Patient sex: M
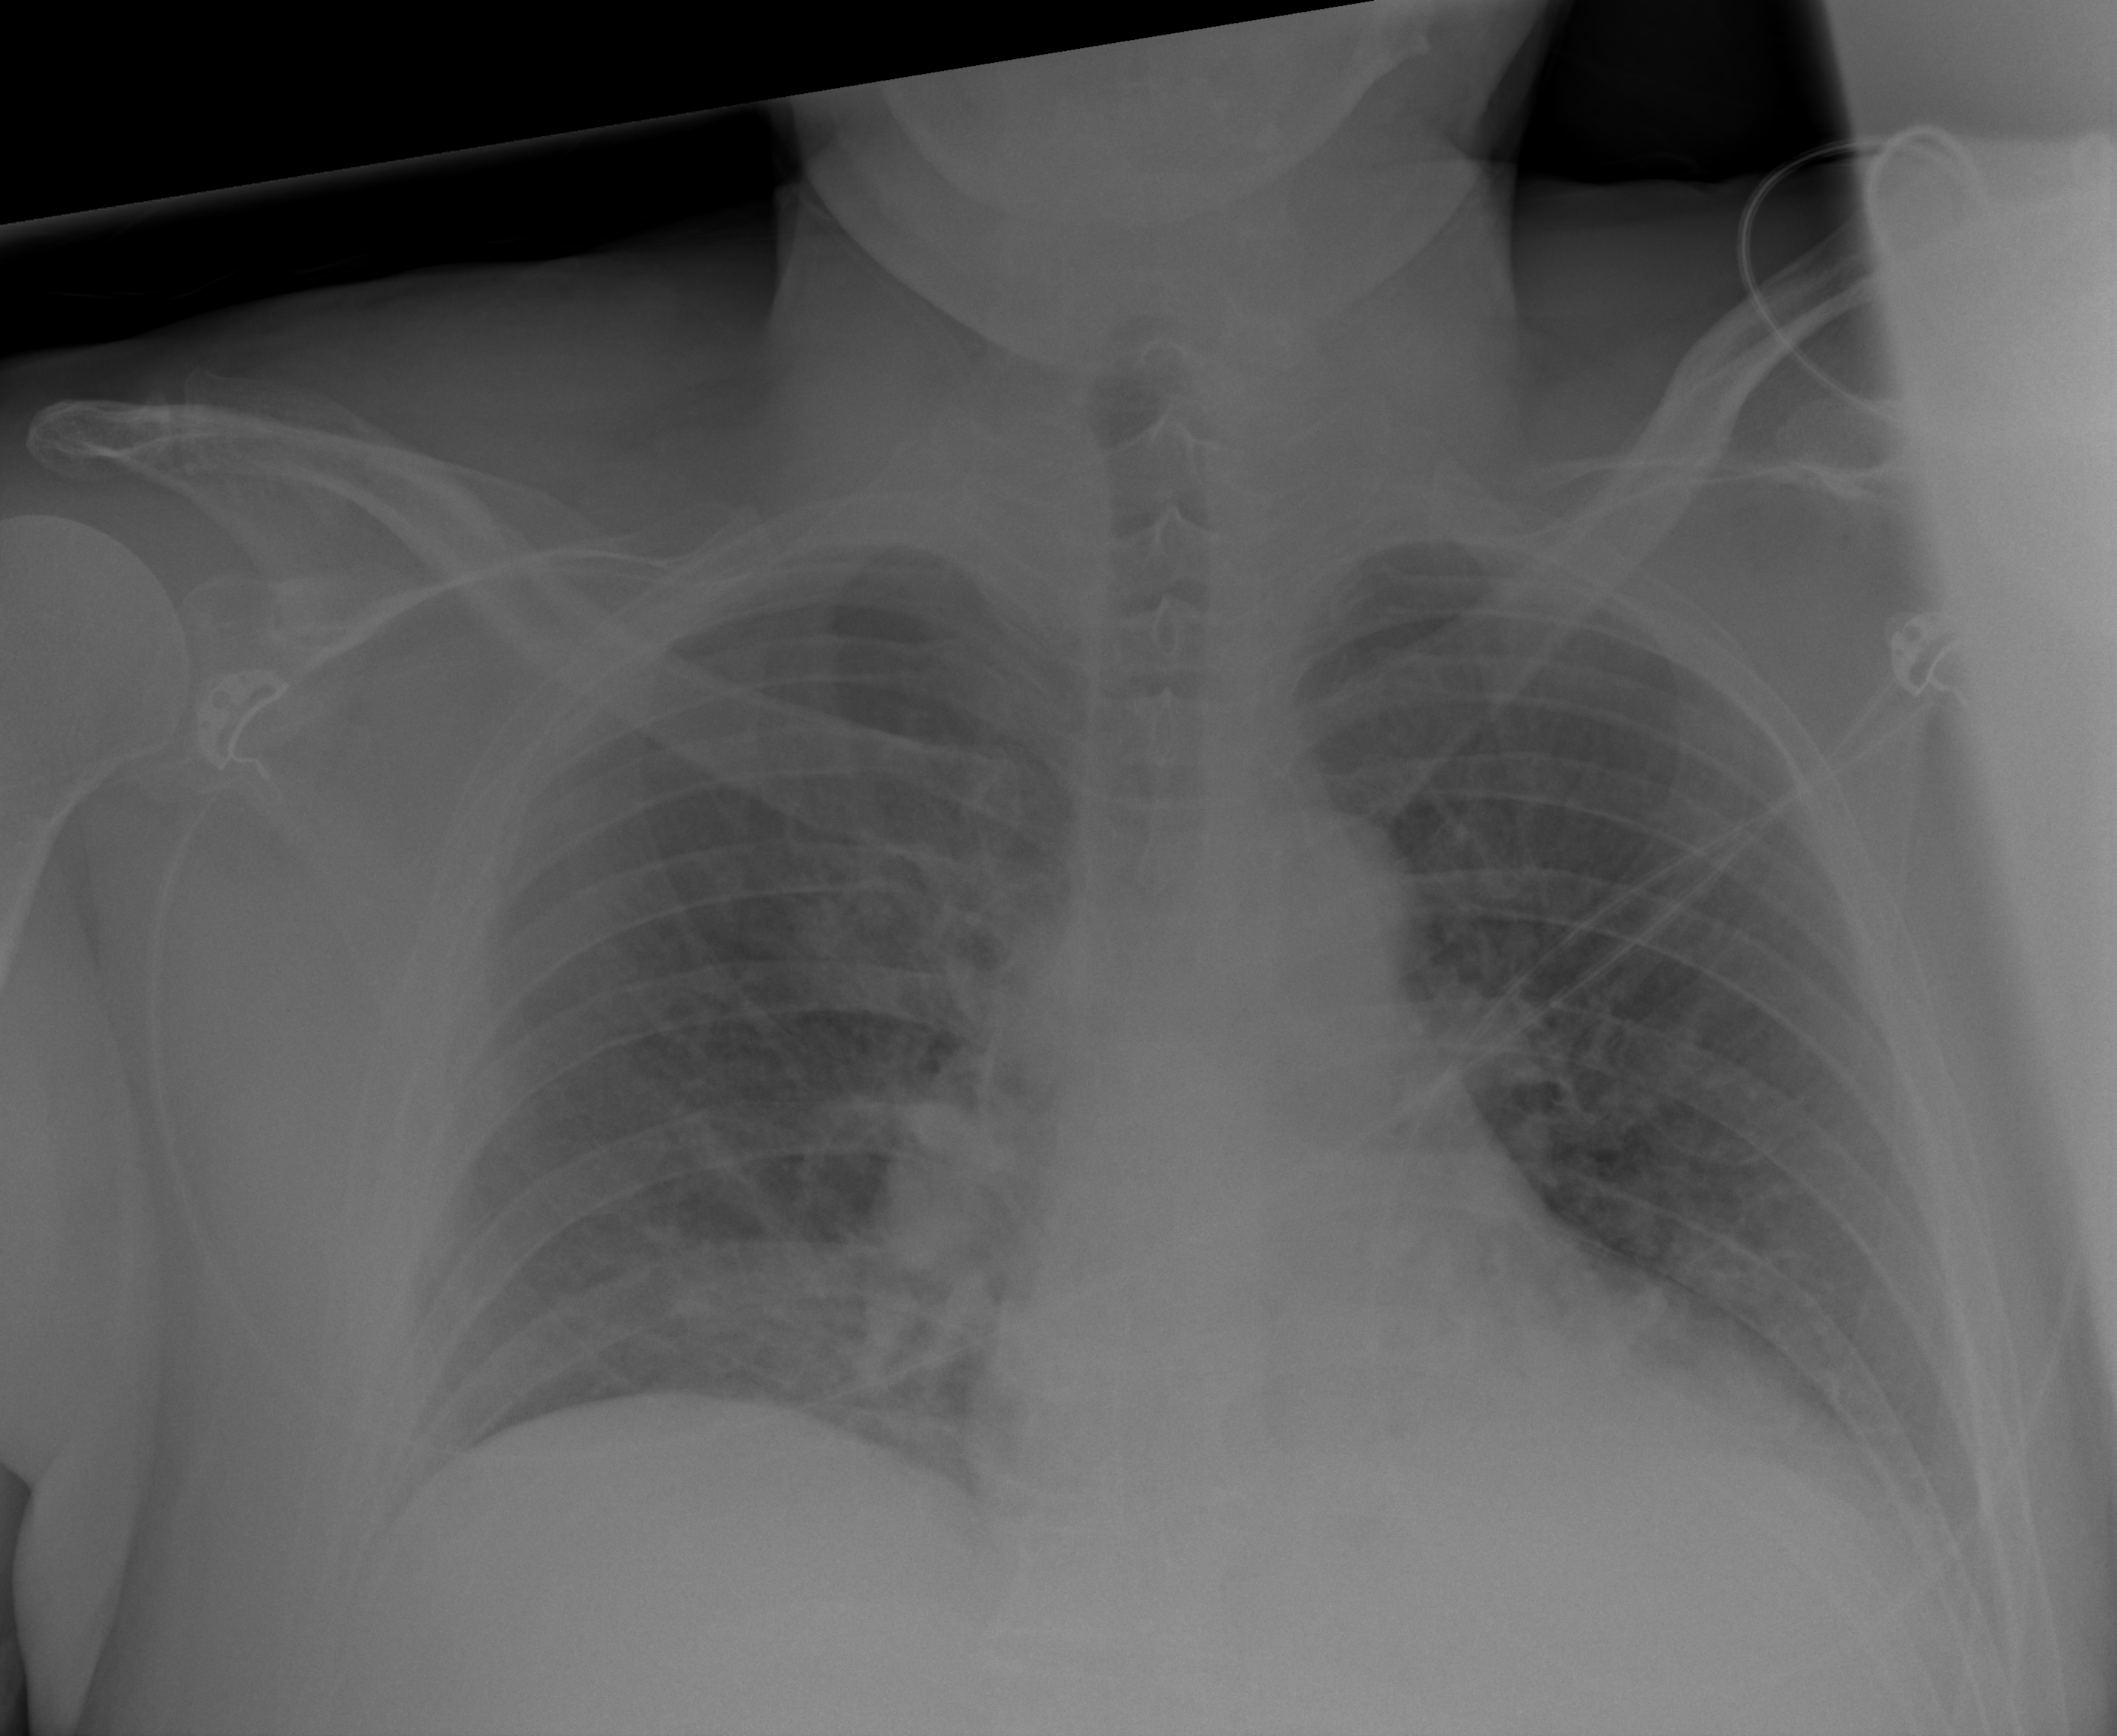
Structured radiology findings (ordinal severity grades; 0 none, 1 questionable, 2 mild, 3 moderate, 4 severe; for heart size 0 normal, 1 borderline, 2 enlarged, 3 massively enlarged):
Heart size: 0
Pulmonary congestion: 2
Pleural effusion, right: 1
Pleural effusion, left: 2
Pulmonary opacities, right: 2
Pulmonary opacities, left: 0
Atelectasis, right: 2
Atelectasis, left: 2